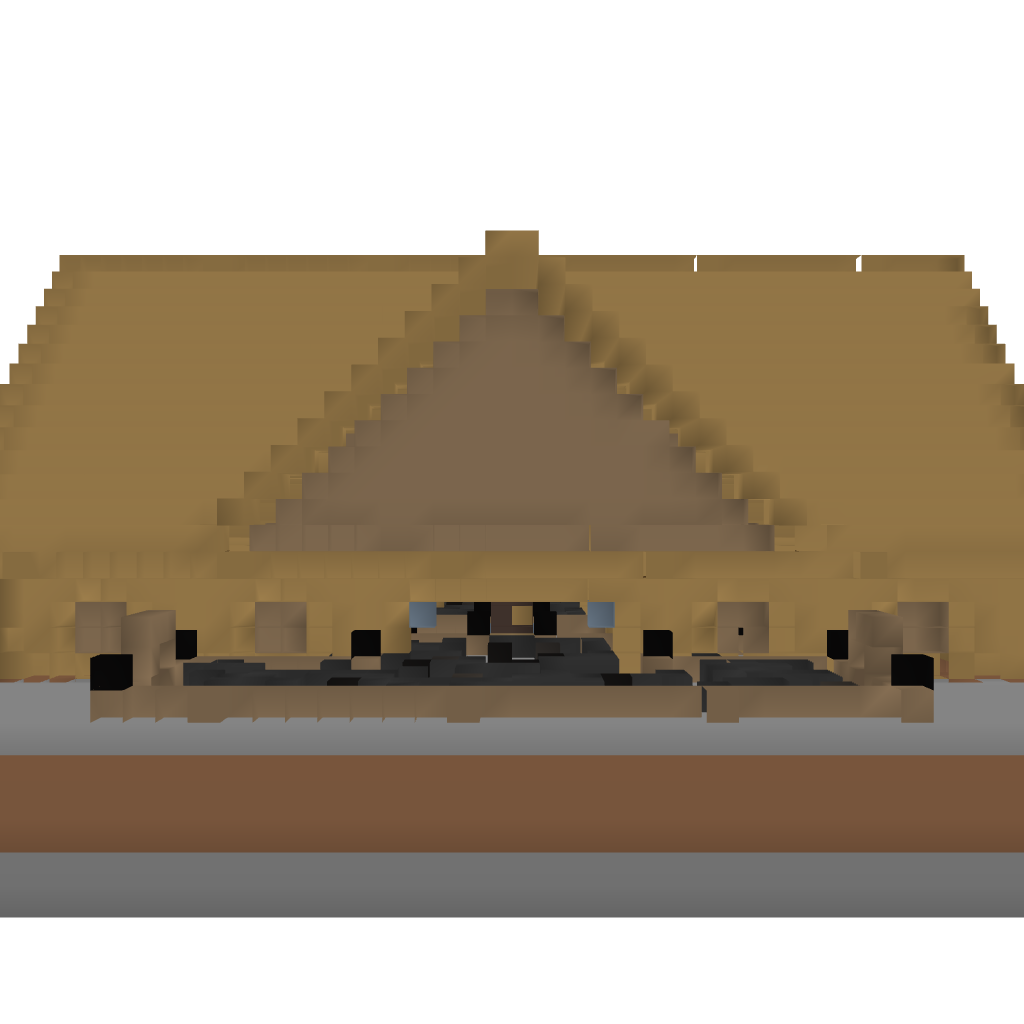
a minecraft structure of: Stables